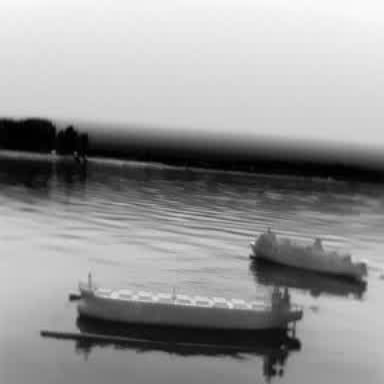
There are two objects shown in the infrared image, including a liner, and a container_ship.